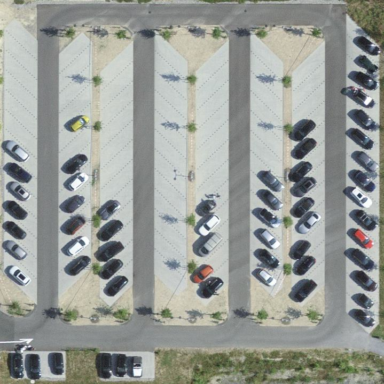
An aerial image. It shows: Unpaved surface parking area.